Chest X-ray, PA view. Patient: 54 years old, sex M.
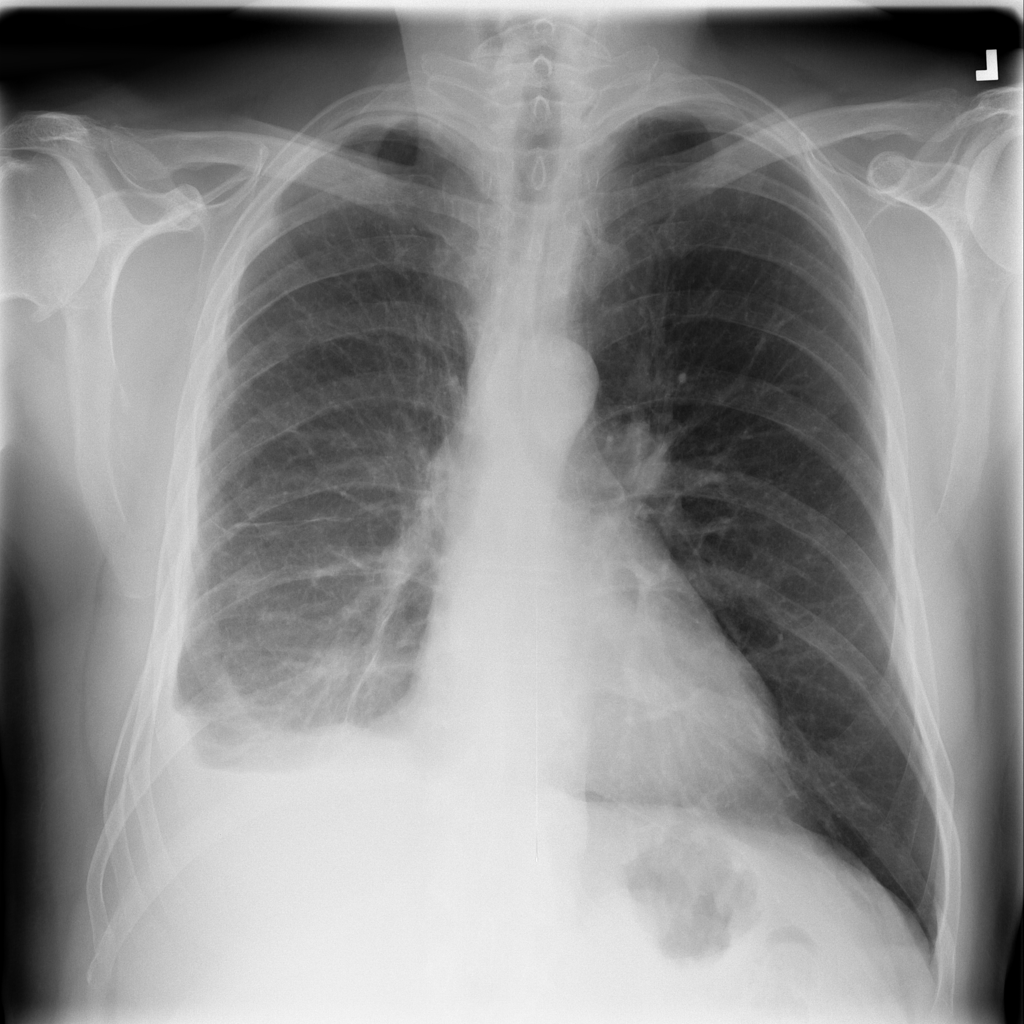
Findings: Effusion, Pleural_Thickening